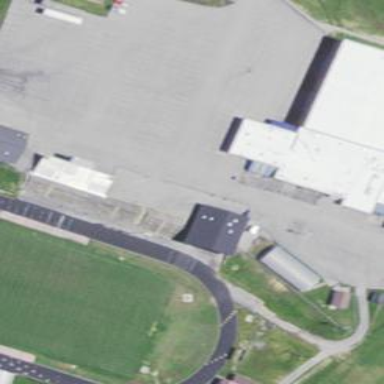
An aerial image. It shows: Parking area.